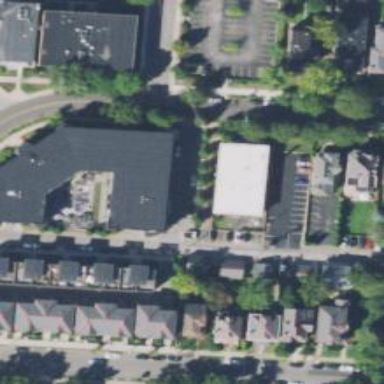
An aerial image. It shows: Image showing building with apartments.